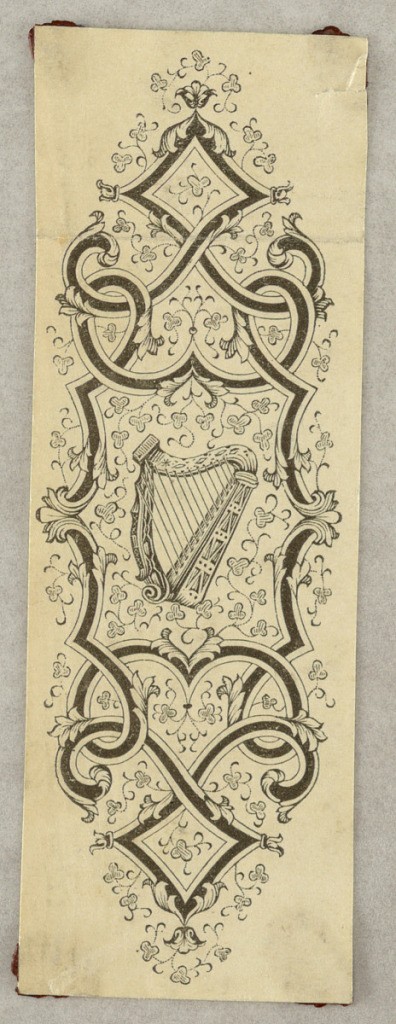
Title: Vignette
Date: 1840–1850
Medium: Glyphograph on paper
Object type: glyphograph
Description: A harp in the center of a monogram or Moresque in the manner of ca. 1560.